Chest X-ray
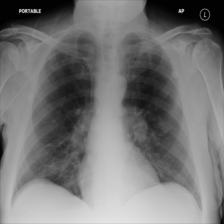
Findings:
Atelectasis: negative
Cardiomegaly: negative
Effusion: negative
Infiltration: negative
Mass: negative
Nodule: positive
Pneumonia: negative
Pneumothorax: negative
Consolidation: negative
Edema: negative
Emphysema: negative
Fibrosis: negative
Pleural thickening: negative
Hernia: negative